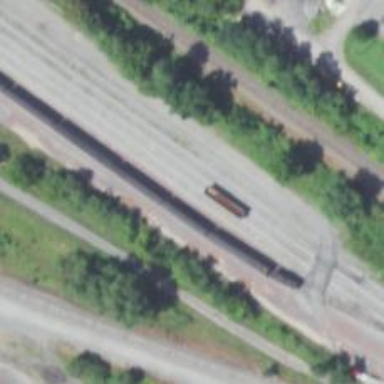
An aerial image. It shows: Railway siding for service.